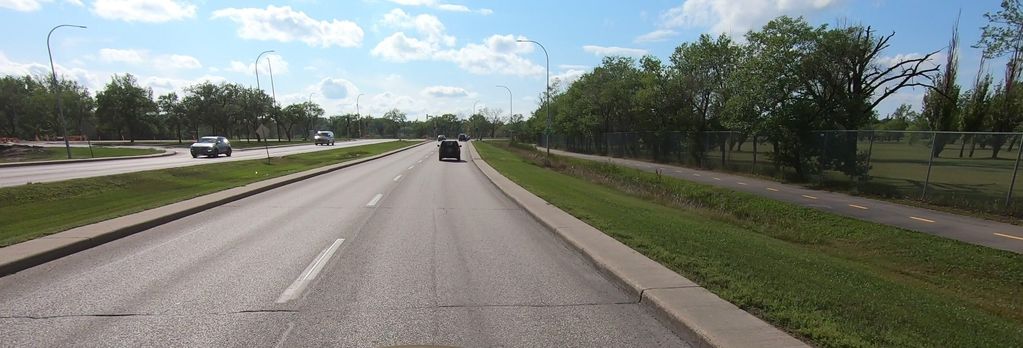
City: winnipeg